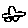
Label: car